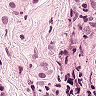
Metastatic tissue present: yes